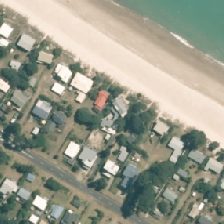
Land cover: urban_build_up